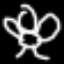
Label: angel